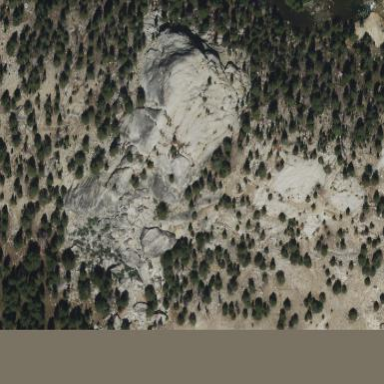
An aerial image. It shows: Landscape of bare rock.